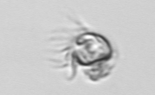
Label: Ciliophora